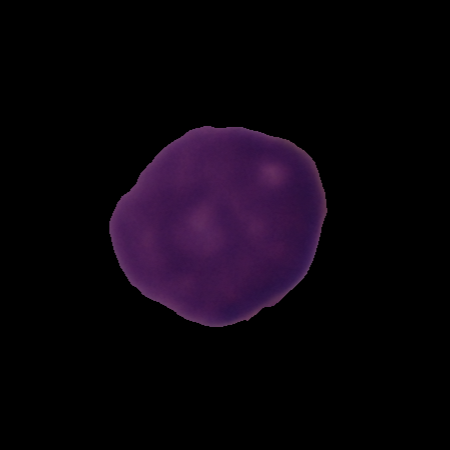
Label: healthy